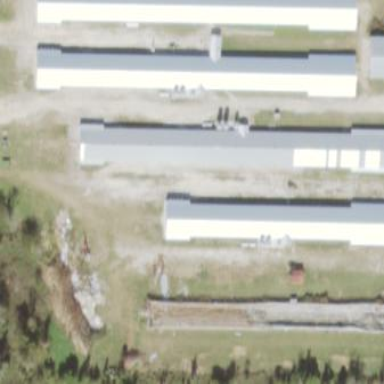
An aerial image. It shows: Poultry farmyard is depicted in the image.